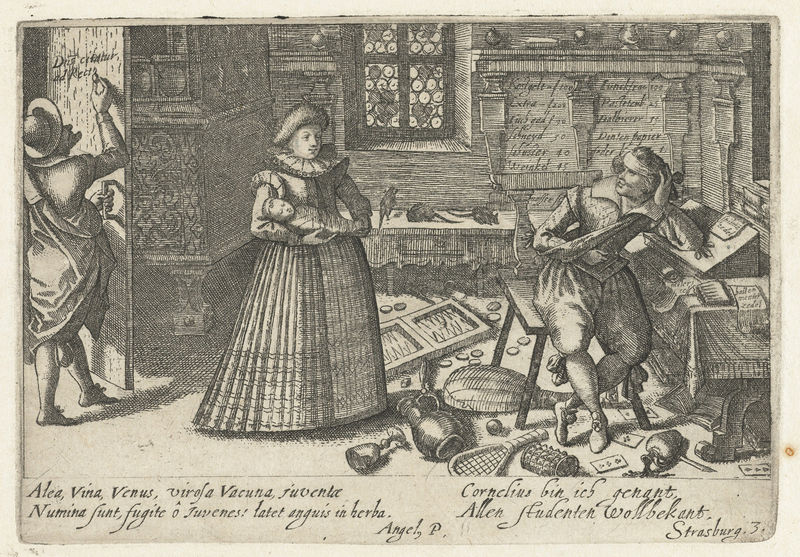
Titel: De berooide student: Alea, Vina, Venus...Cornelius bin ich genant.... en
Künstler: Jacob van der Heyden
Standort: Amsterdam
Institution: Rijksmuseum
Schlagwörter: mann, fenster, holz, tür, mütze, arm, innenraum, kind, mutter, kamin, chaos, schrift, baby, ornamente, spiel, druck, stich, schwarzweiß, text, autor, ritter, schläger, tennisschläger, schreiben, korsett, schreiber, kupferstich, verband, unordnung, schreibend, schlinge, cornelius, butzenglas, backgammon, wolhabend